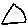
Label: triangle